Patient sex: M
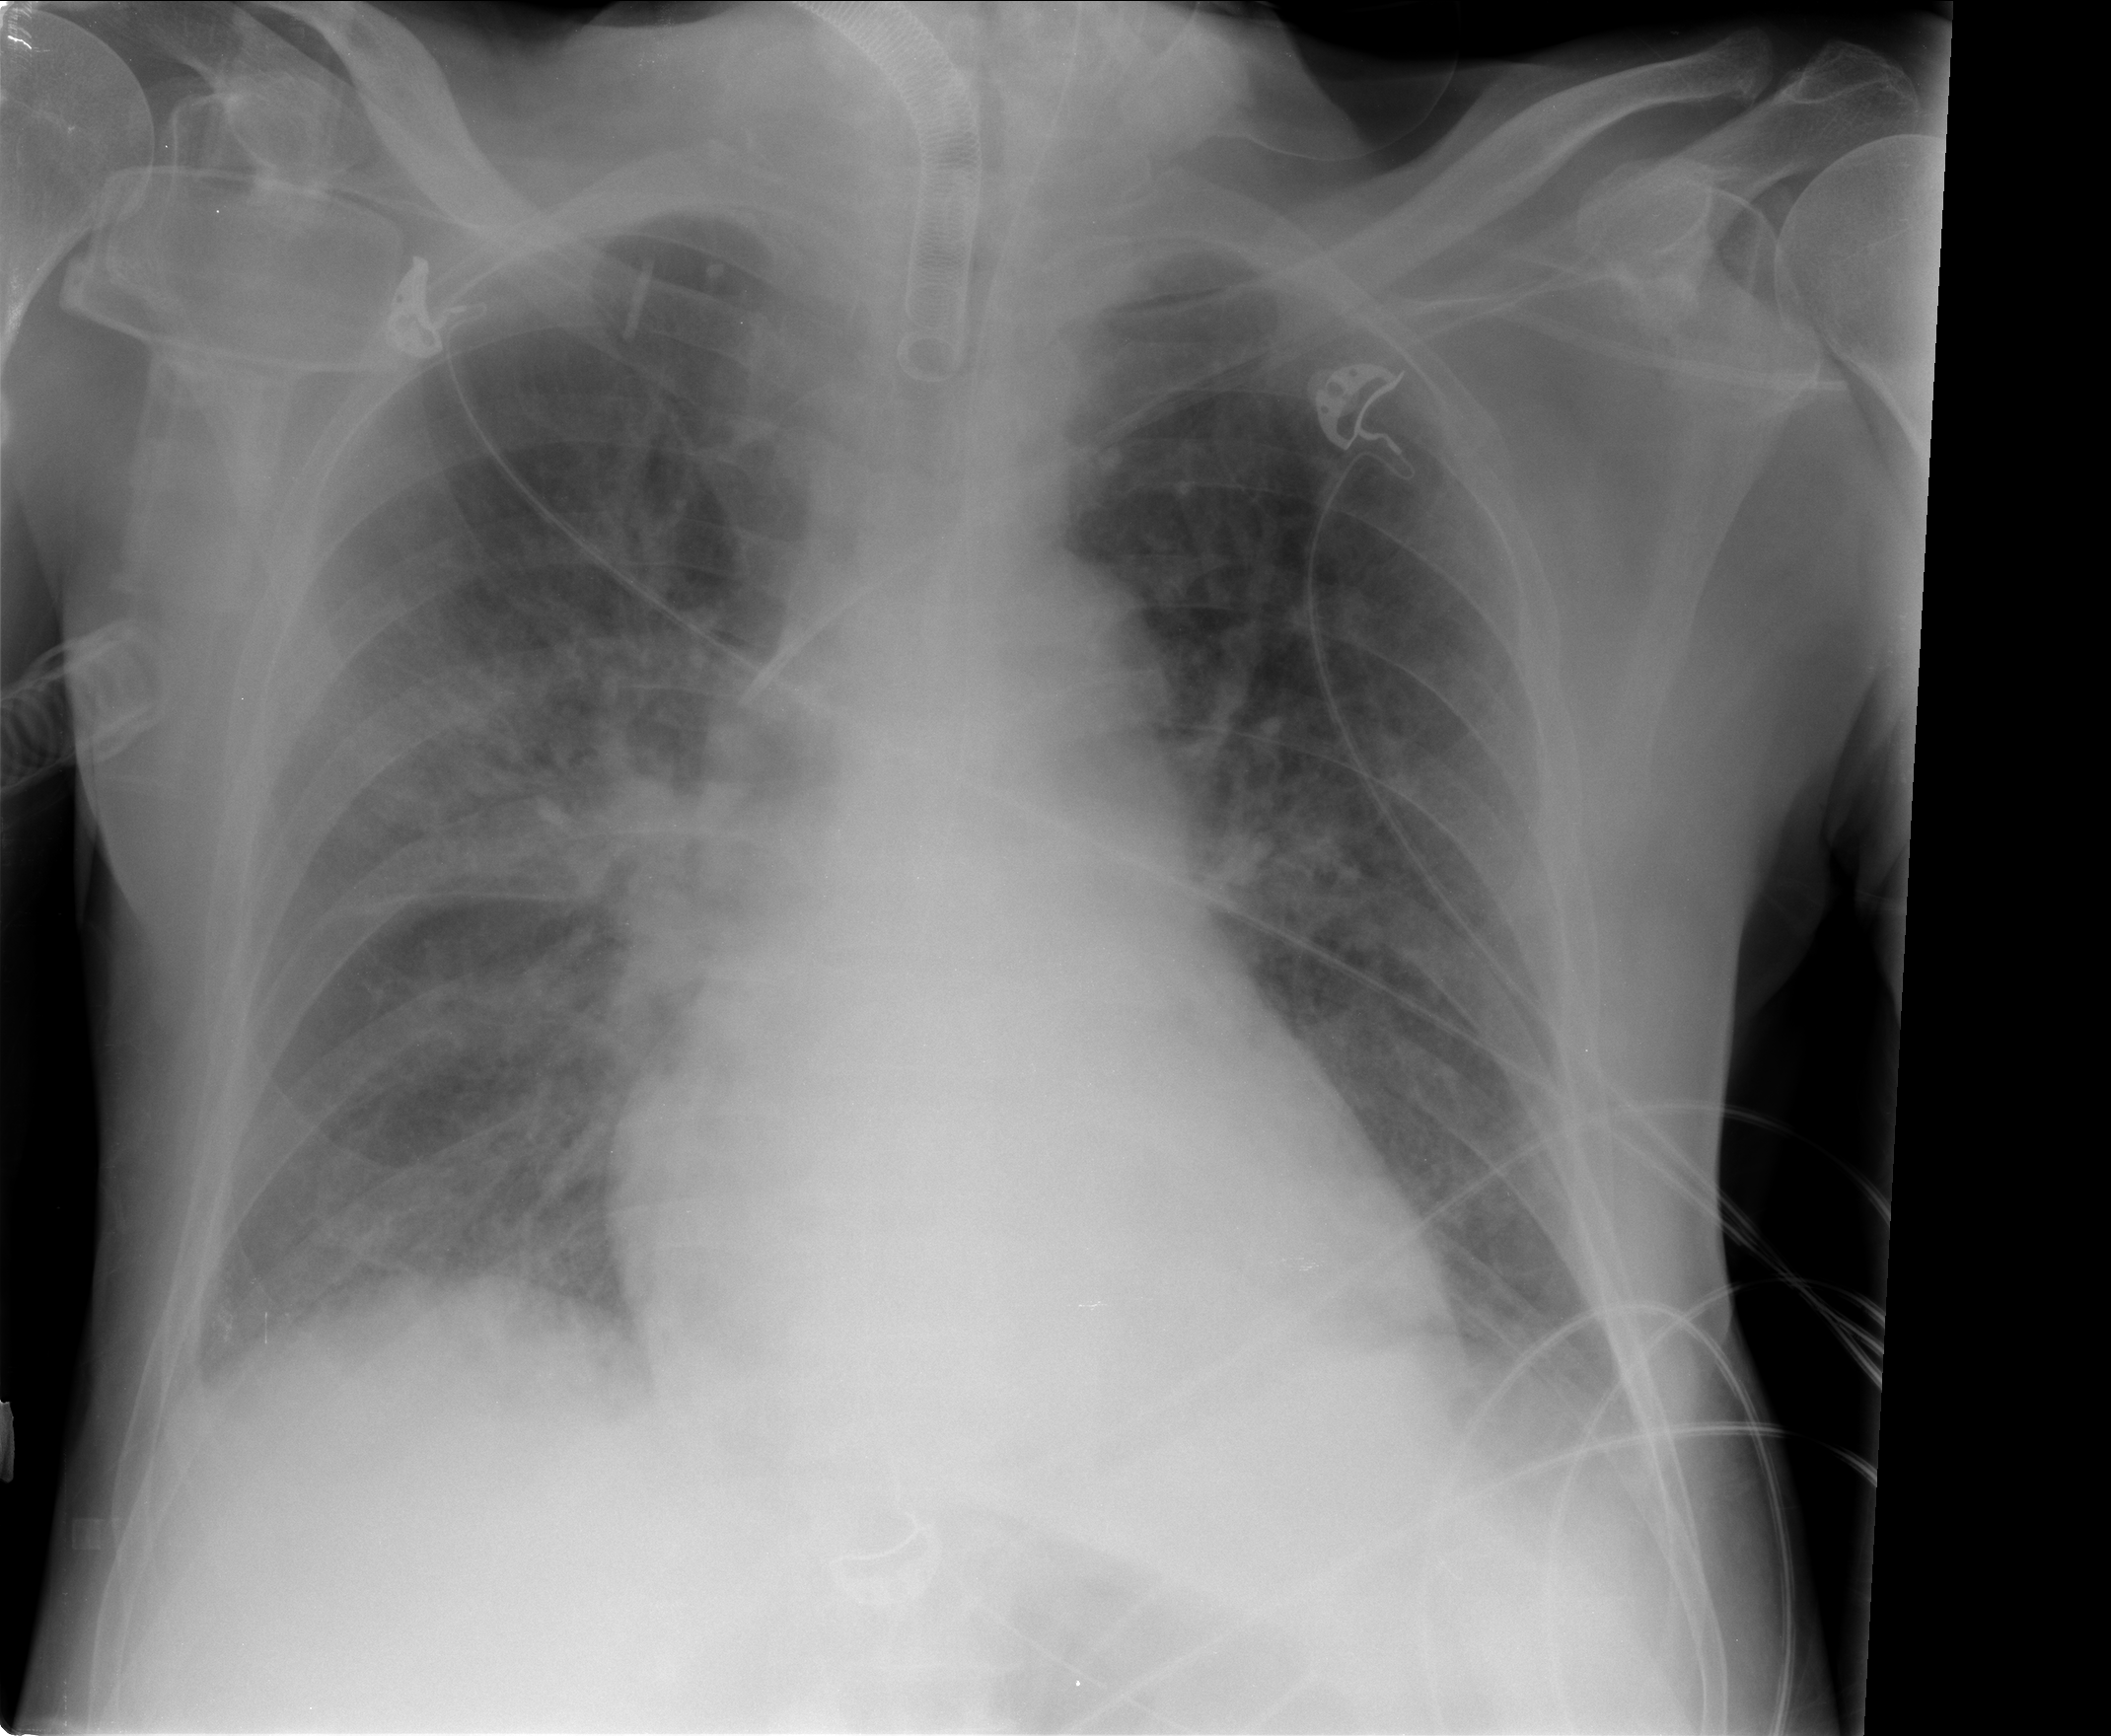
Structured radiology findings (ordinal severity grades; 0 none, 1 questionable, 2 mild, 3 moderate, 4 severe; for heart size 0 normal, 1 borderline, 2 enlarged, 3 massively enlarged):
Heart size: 1
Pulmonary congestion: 2
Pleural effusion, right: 1
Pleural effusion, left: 1
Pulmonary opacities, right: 3
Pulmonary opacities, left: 2
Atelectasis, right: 2
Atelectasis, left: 2